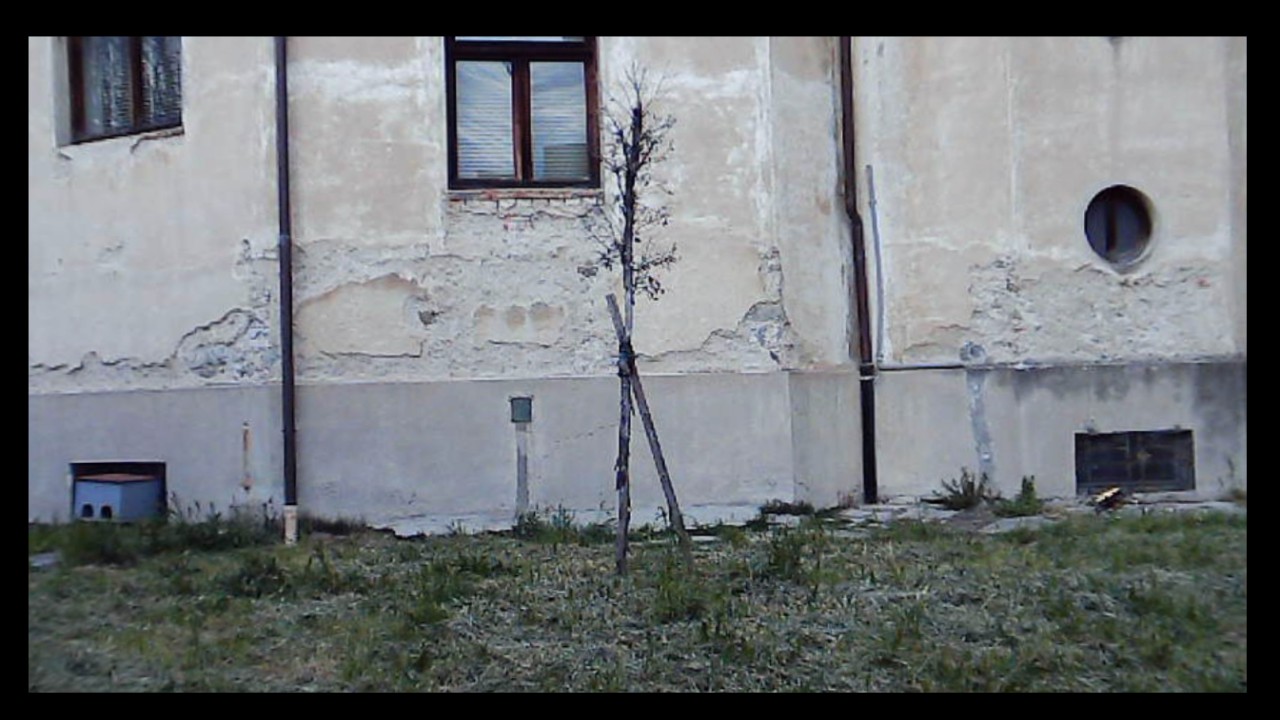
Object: DarwinFPV cineape20